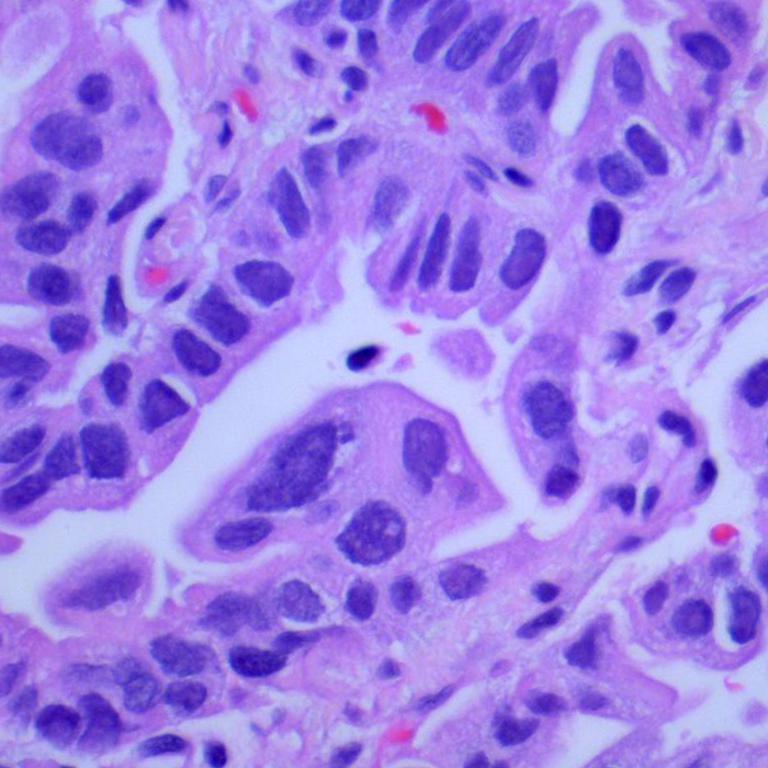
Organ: lung
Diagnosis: adenocarcinomas